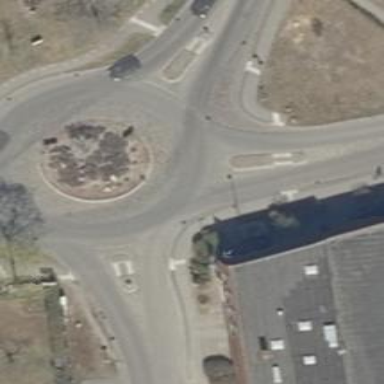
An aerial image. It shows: Tertiary road with asphalt surface leading to roundabout junction.